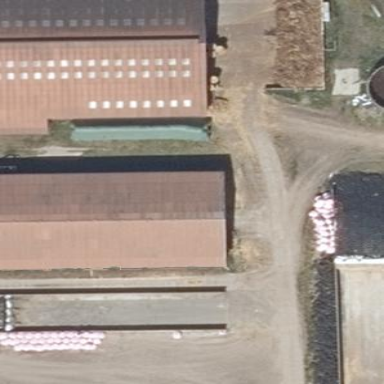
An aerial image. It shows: Farmyard area.